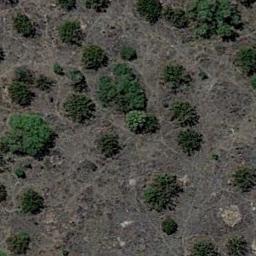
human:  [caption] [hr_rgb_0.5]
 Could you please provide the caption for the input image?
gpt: Chaparral is distributed cluster by cluster on the black land .

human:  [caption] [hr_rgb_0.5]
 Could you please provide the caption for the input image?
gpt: Some chaparrals of different kinds and sizes grow on the wasteland .

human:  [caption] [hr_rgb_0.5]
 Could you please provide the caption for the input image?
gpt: There are several trees and some weeds in this desert .

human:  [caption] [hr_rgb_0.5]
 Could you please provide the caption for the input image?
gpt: The chaparral is consist of some green bushes in the bare land .

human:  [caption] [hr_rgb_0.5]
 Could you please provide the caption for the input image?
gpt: The chaparral is thinner below than above .